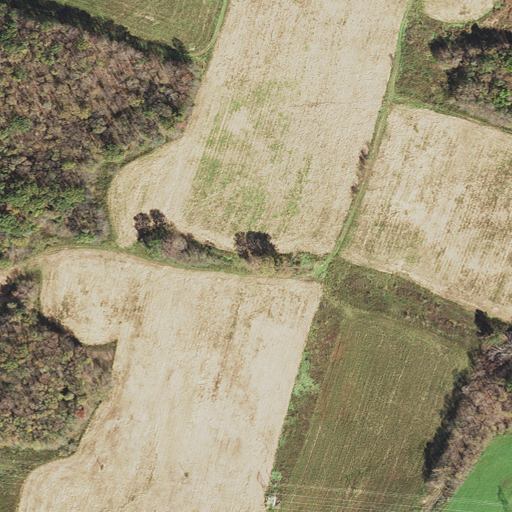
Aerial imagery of mountain in Maryland named Ridgley Hill containing pasture, cultivated crops, deciduous forest, and grassland